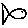
Label: fish